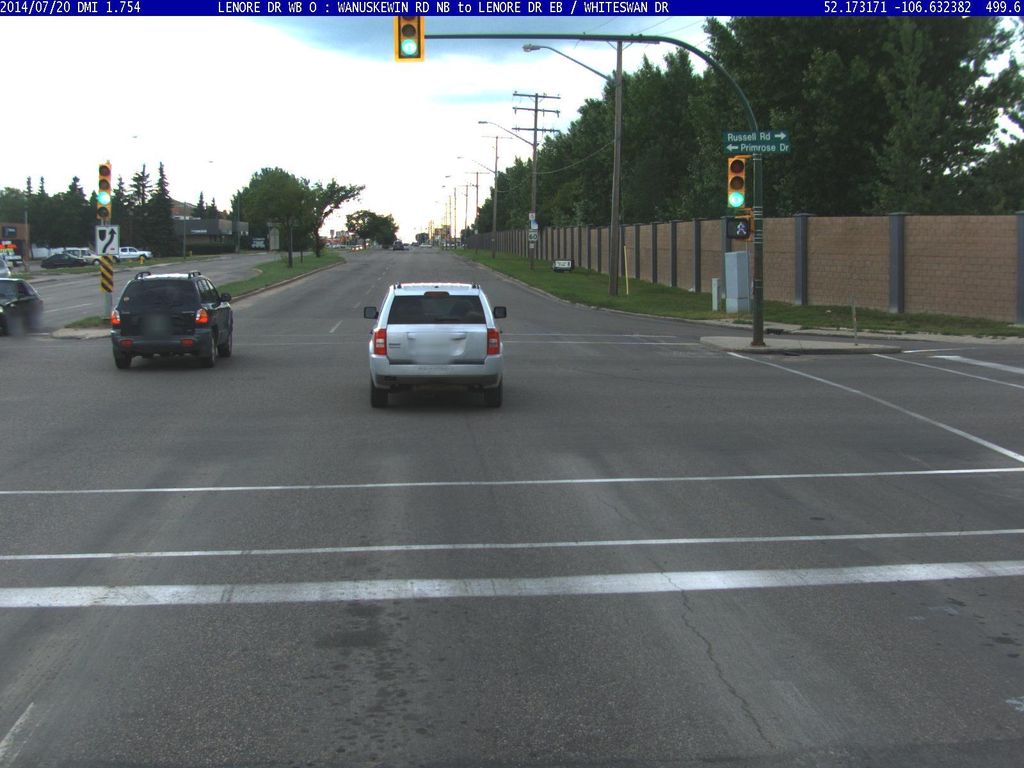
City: saskatoon